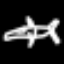
Label: airplane